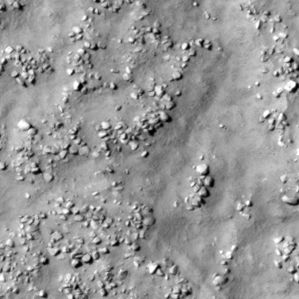
Label: non_frost